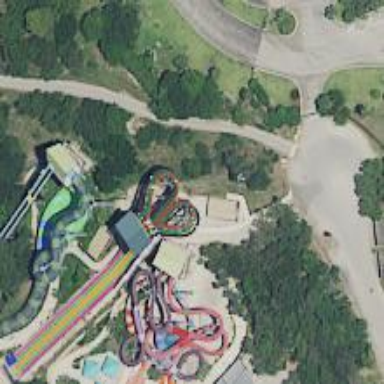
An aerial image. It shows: Water slide attraction.